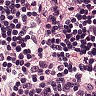
Metastatic tissue present: no